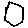
Label: hexagon